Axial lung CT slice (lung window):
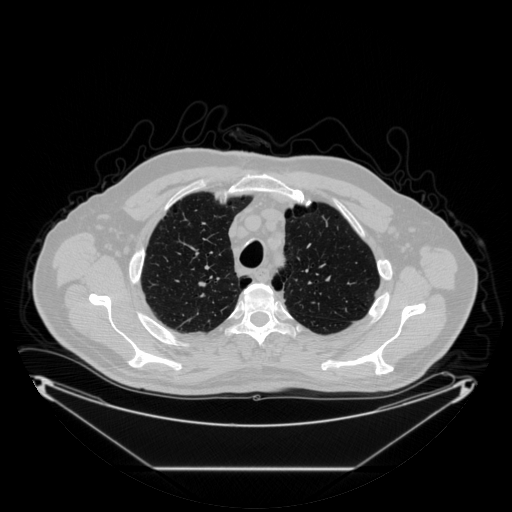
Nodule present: no